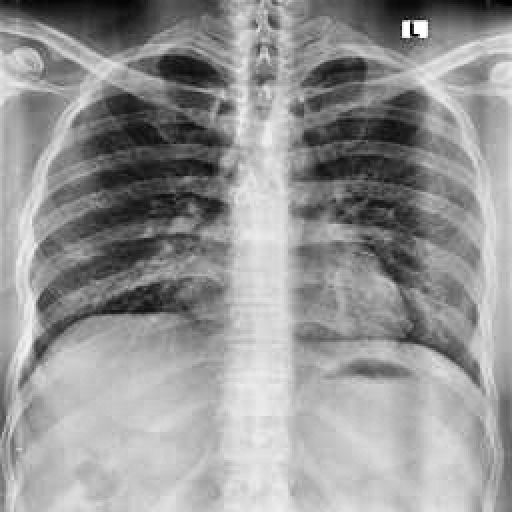
Finding: NORMAL